Question: I want to create excel file on server side then send it to the client(enable download):
'''
public ActionResult ExportToExcel() {
Microsoft.Office.Interop.Excel.Application xlApp = new Microsoft.Office.Interop.Excel.Application();
xlApp.Visible = true;
Workbook wb = xlApp.Workbooks.Add(XlWBATemplate.xlWBATWorksheet);
Worksheet ws = (Worksheet)wb.Worksheets[1];
// Select the Excel cells, in the range c1 to c7 in the worksheet.
Range aRange = ws.get_Range("C1", "C7");
// Fill the cells in the C1 to C7 range of the worksheet with the number 6.
Object[] args = new Object[1];
args[0] = 6;
aRange.GetType().InvokeMember("Value", BindingFlags.SetProperty, null, aRange, args);
// Change the cells in the C1 to C7 range of the worksheet to the number 8.
aRange.Value2 = 8;
wb.SaveAs(@"~/Content/export.xlsx");
return RedirectToAction("Index");
}
'''
It causes: 'InteropServices.COMException':
> "Microsoft Excel cannot access the file
'C:\Users\s8359_000\Documents\~\Content\03AB3A00'. There are
several possible reasons:\n\n* The file name or path does not
exist.\n* The file is being used by another program.\n* The workbook
you are trying to save has the same name as a currently open workbook."
Basically I want to save inside project(which will be in Azure) or just send it to the client(user) without saving. I used samples from MSDN, but it keeps saving it in my filesystem.
EDIT:
Dennis' solution worked, but the additional element has been added to the output:
'''
public ActionResult ExportToExcel() {
var datasource = new List<string> { "TEST1", "TEST2", "TEST3" }; // Your Data Source
if (datasource != null) {
var gv = new GridView();
gv.DataSource = datasource;
gv.DataBind();
System.Web.HttpContext.Current.Response.ClearContent();
System.Web.HttpContext.Current.Response.Buffer = true;
System.Web.HttpContext.Current.Response.AddHeader(
"content-disposition", string.Format("attachment; filename={0}", "FileName.xls"));
System.Web.HttpContext.Current.Response.ContentType = "application/vnd.ms-excel";
System.Web.HttpContext.Current.Response.Charset = "UTF-8";
System.Web.HttpContext.Current.Response.ContentEncoding = System.Text.Encoding.UTF8;
System.Web.HttpContext.Current.Response.Charset = "";
using (StringWriter sw = new StringWriter()) {
using (HtmlTextWriter htw = new HtmlTextWriter(sw)) {
gv.RenderControl(htw);
System.Web.HttpContext.Current.Response.Output.Write(sw.ToString());
System.Web.HttpContext.Current.Response.Flush();
System.Web.HttpContext.Current.Response.End();
}
}
return new EmptyResult();
}
return RedirectToAction("Index");
}
'''

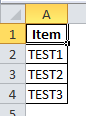
Answer: Here is how you can download your data into an excel at client side. Create a GridView at runtime and bind your datasource to the gridview. You will have to reference 'using System.Web.UI.WebControls;' and other namespaces as appropriate.
'''
public ActionResult ExcelDownload()
{
var datasource = GetDataSource (); // Your Data Source
if (datasource != null)
{
var gv = new GridView();
gv.DataSource = datasource;
gv.DataBind();
HttpContext.Current.Response.ClearContent();
HttpContext.Current.Response.Buffer = true;
HttpContext.Current.Response.AddHeader(
"content-disposition", string.Format("attachment; filename={0}", "FileName.xls"));
HttpContext.Current.Response.ContentType = "application/vnd.ms-excel";
HttpContext.Current.Response.Charset = "UTF-8";
HttpContext.Current.Response.ContentEncoding = System.Text.Encoding.UTF8;
HttpContext.Current.Response.Charset = "";
using (StringWriter sw = new StringWriter())
{
using (HtmlTextWriter htw = new HtmlTextWriter(sw))
{
gv.RenderControl(htw);
HttpContext.Current.Response.Output.Write(sw.ToString());
HttpContext.Current.Response.Flush();
HttpContext.Current.Response.End();
}
}
return new EmptyResult();
}
return RedirectToAction("Index", "Home");
}
'''
And you can call the 'ExcelDownload' ActionResult method through a '@Html.ActionLink'
'''
@Html.ActionLink("Excel Download", "ExcelDownload",
null, new { @title = "Click to download as an Excel report" })
'''
Or an alternate would be to consider tools like <URL>